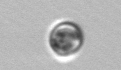
Label: Dinophyceae